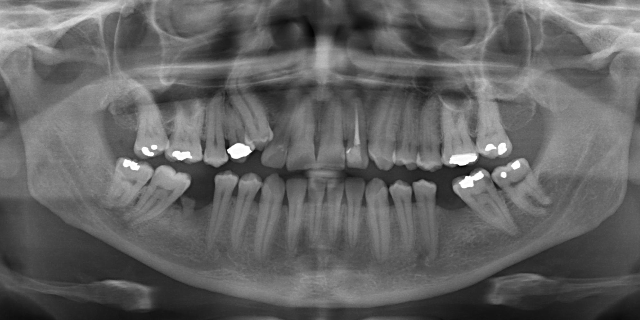
adult